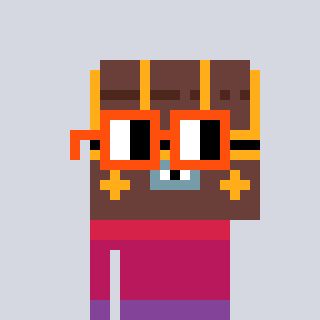
a pixel art character with square orange glasses, a treasure chest-shaped head and a darkbrown-colored body on a cool background